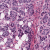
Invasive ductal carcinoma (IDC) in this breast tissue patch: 1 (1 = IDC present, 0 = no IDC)